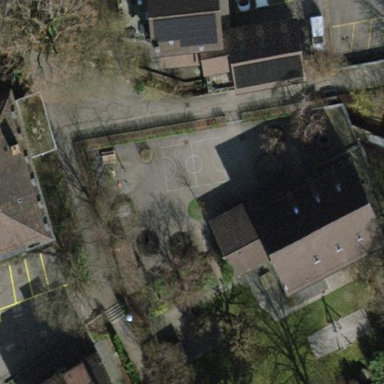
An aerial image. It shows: Kindergarten.